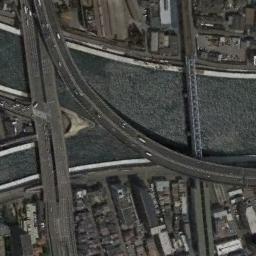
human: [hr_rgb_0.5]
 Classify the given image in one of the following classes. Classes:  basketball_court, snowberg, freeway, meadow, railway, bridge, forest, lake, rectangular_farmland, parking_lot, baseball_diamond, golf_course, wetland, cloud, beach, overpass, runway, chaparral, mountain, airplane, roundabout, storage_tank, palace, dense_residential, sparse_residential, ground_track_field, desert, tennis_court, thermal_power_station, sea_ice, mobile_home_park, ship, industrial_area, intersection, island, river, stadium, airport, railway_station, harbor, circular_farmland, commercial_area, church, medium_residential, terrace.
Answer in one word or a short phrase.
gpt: bridge